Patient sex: F
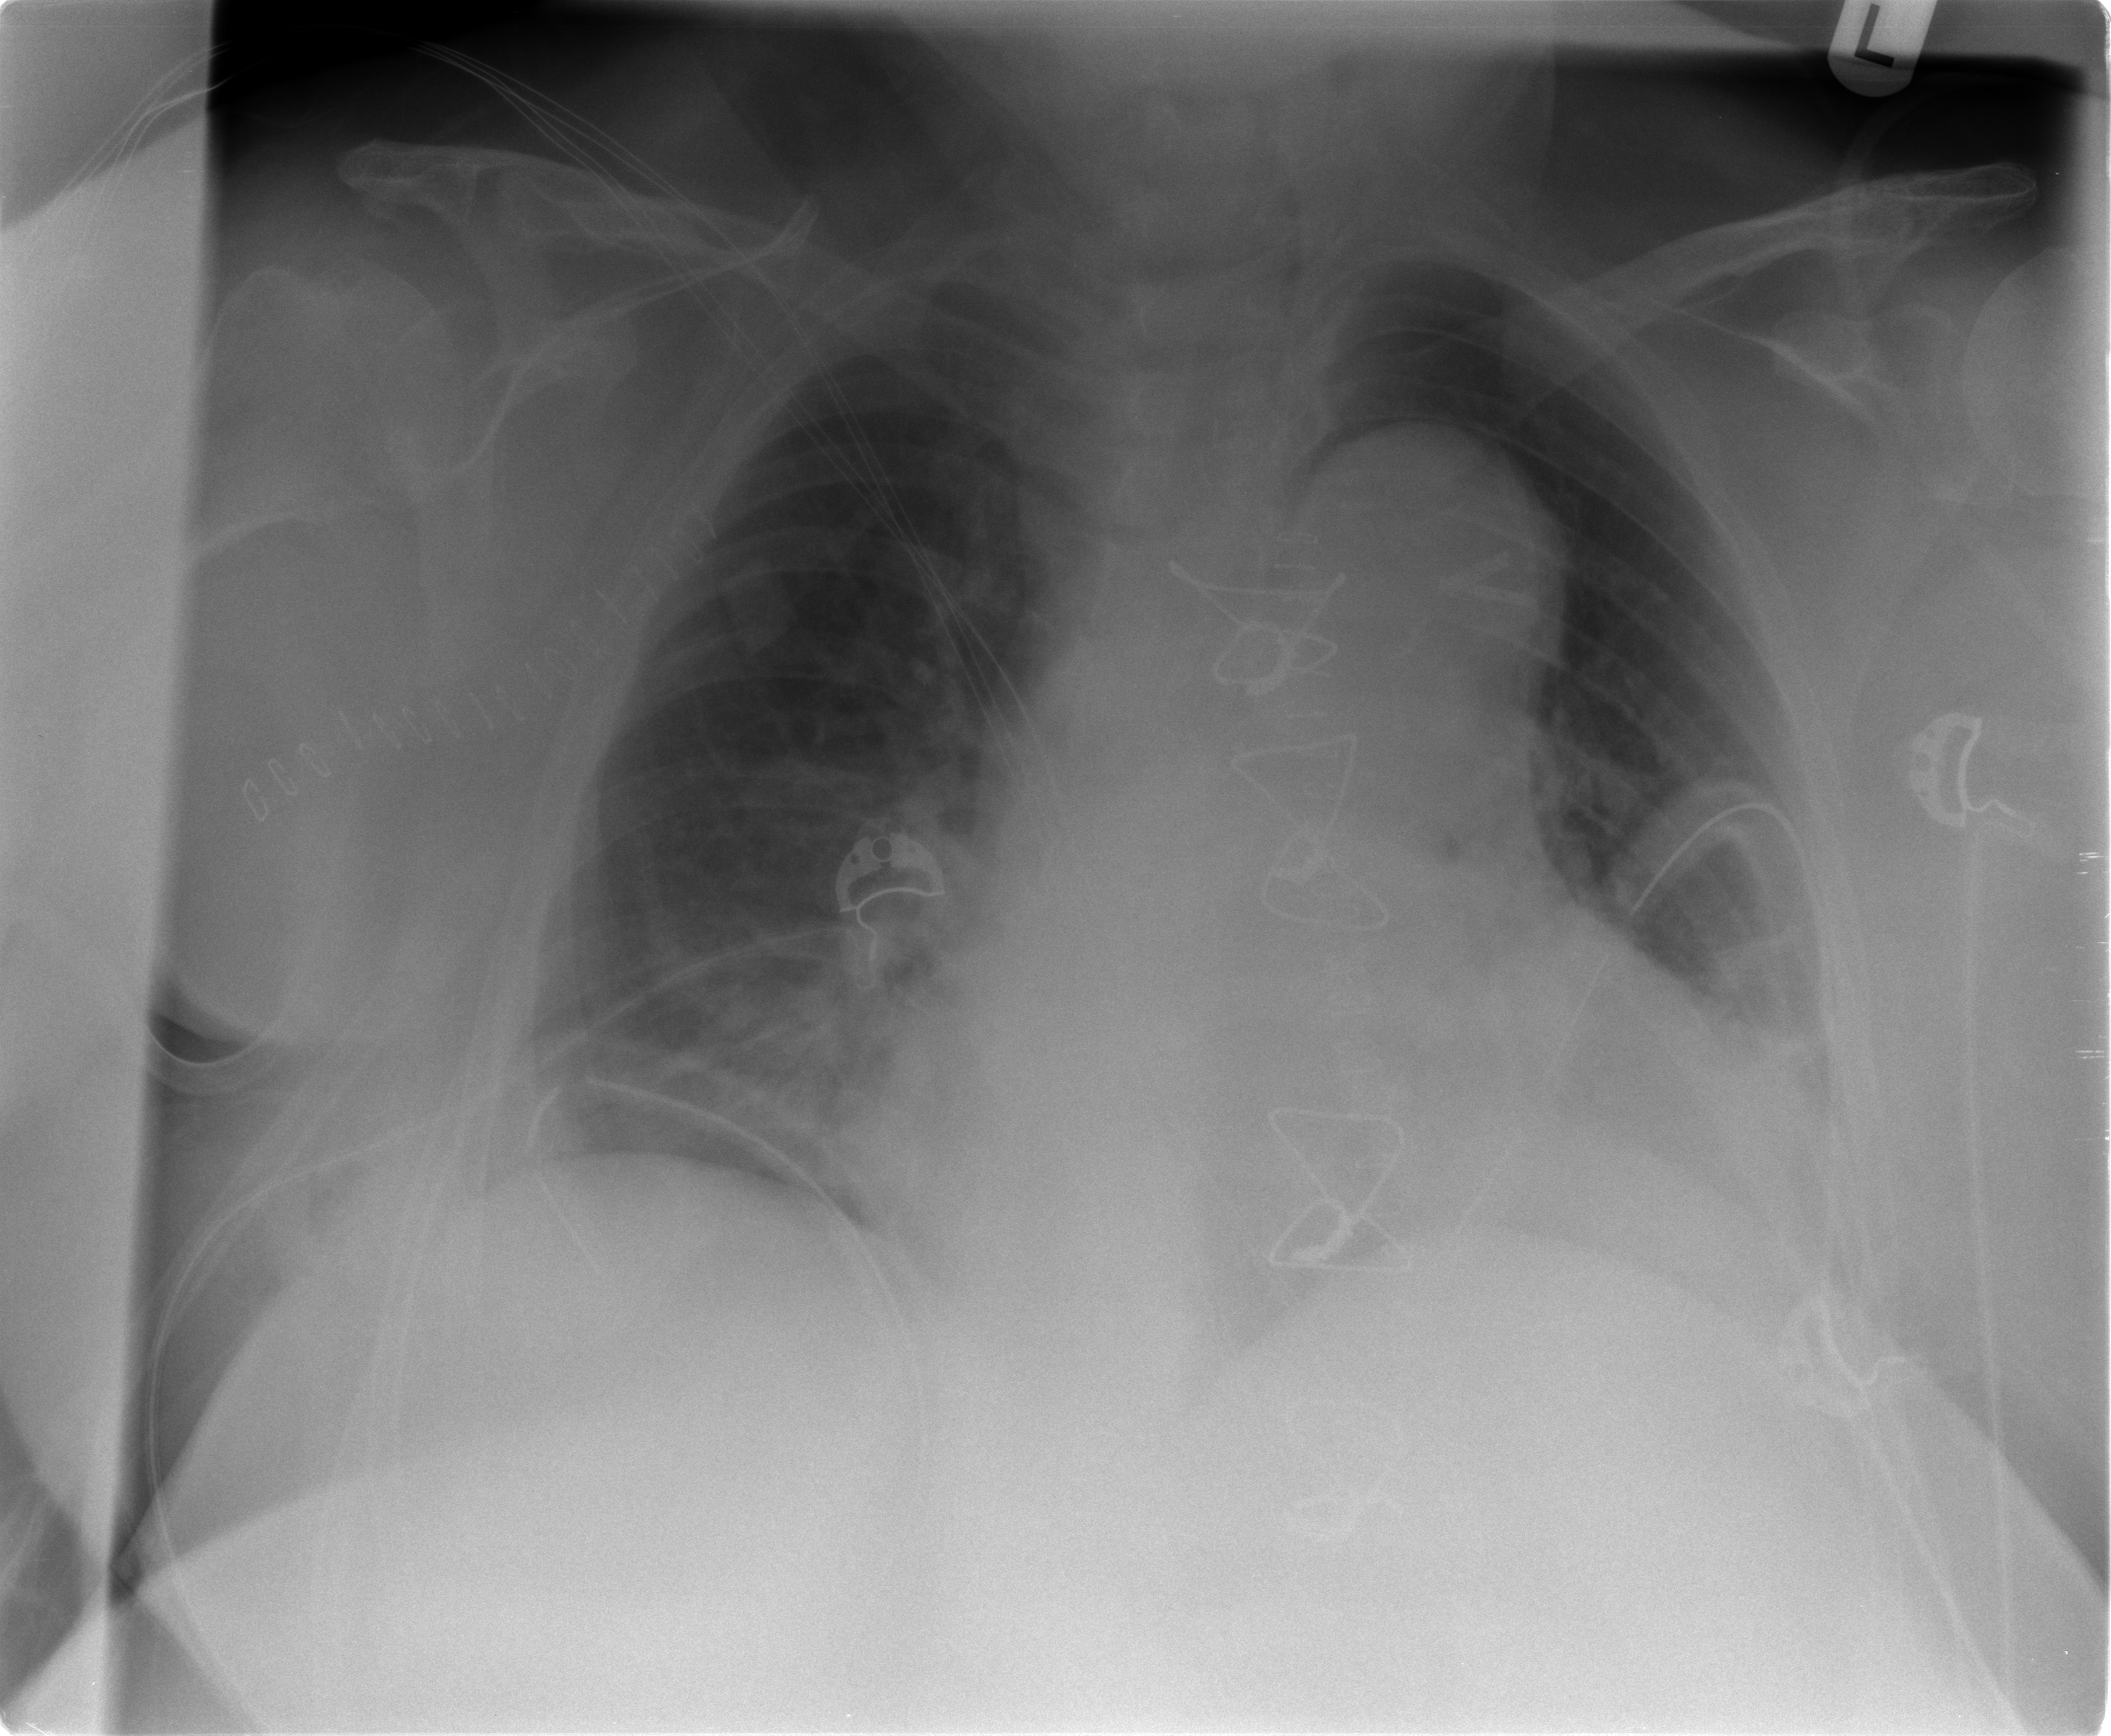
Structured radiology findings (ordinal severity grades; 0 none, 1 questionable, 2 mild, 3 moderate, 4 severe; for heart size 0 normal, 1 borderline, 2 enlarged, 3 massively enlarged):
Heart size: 2
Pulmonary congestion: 2
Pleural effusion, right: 2
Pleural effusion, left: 2
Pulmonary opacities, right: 0
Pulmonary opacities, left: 0
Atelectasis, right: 0
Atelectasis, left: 0